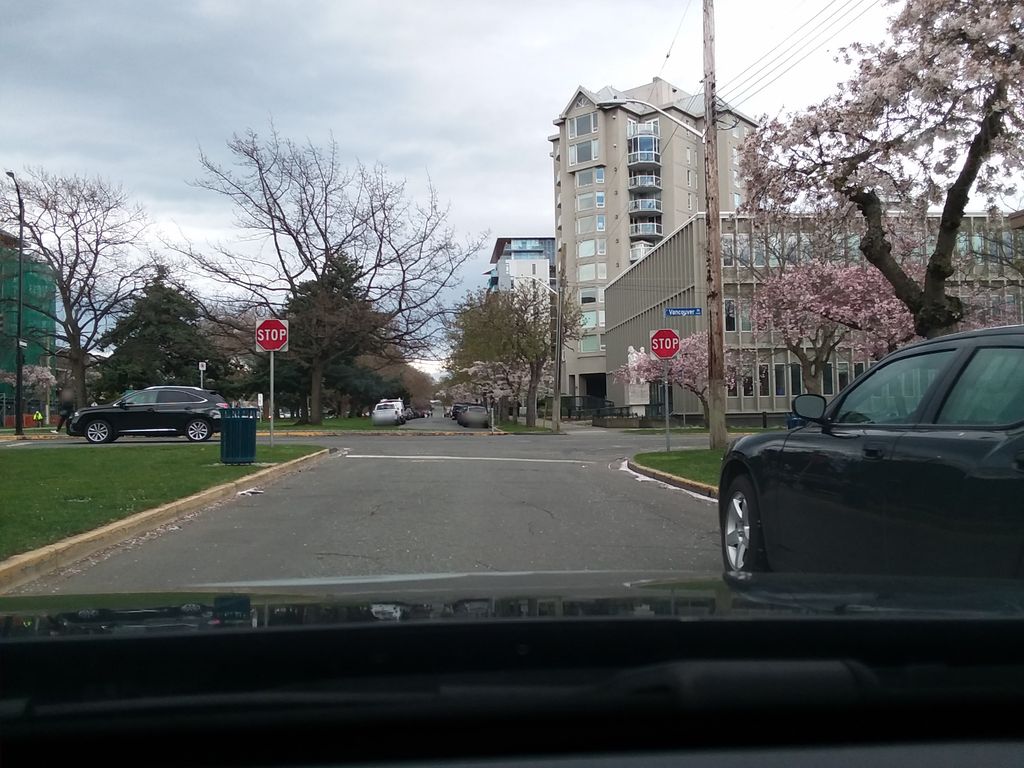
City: victoria